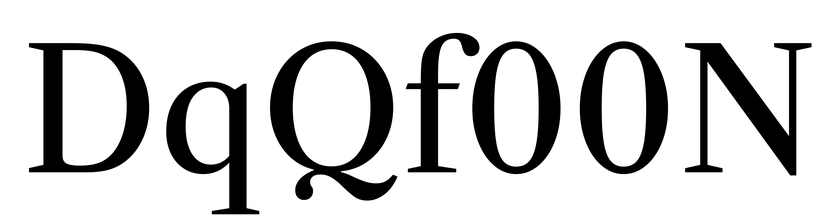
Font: LibreCaslonText_Regular